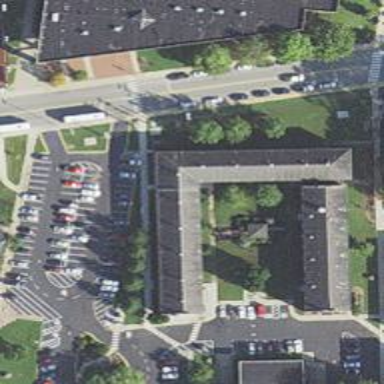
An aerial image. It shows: Dormitory building.